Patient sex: M
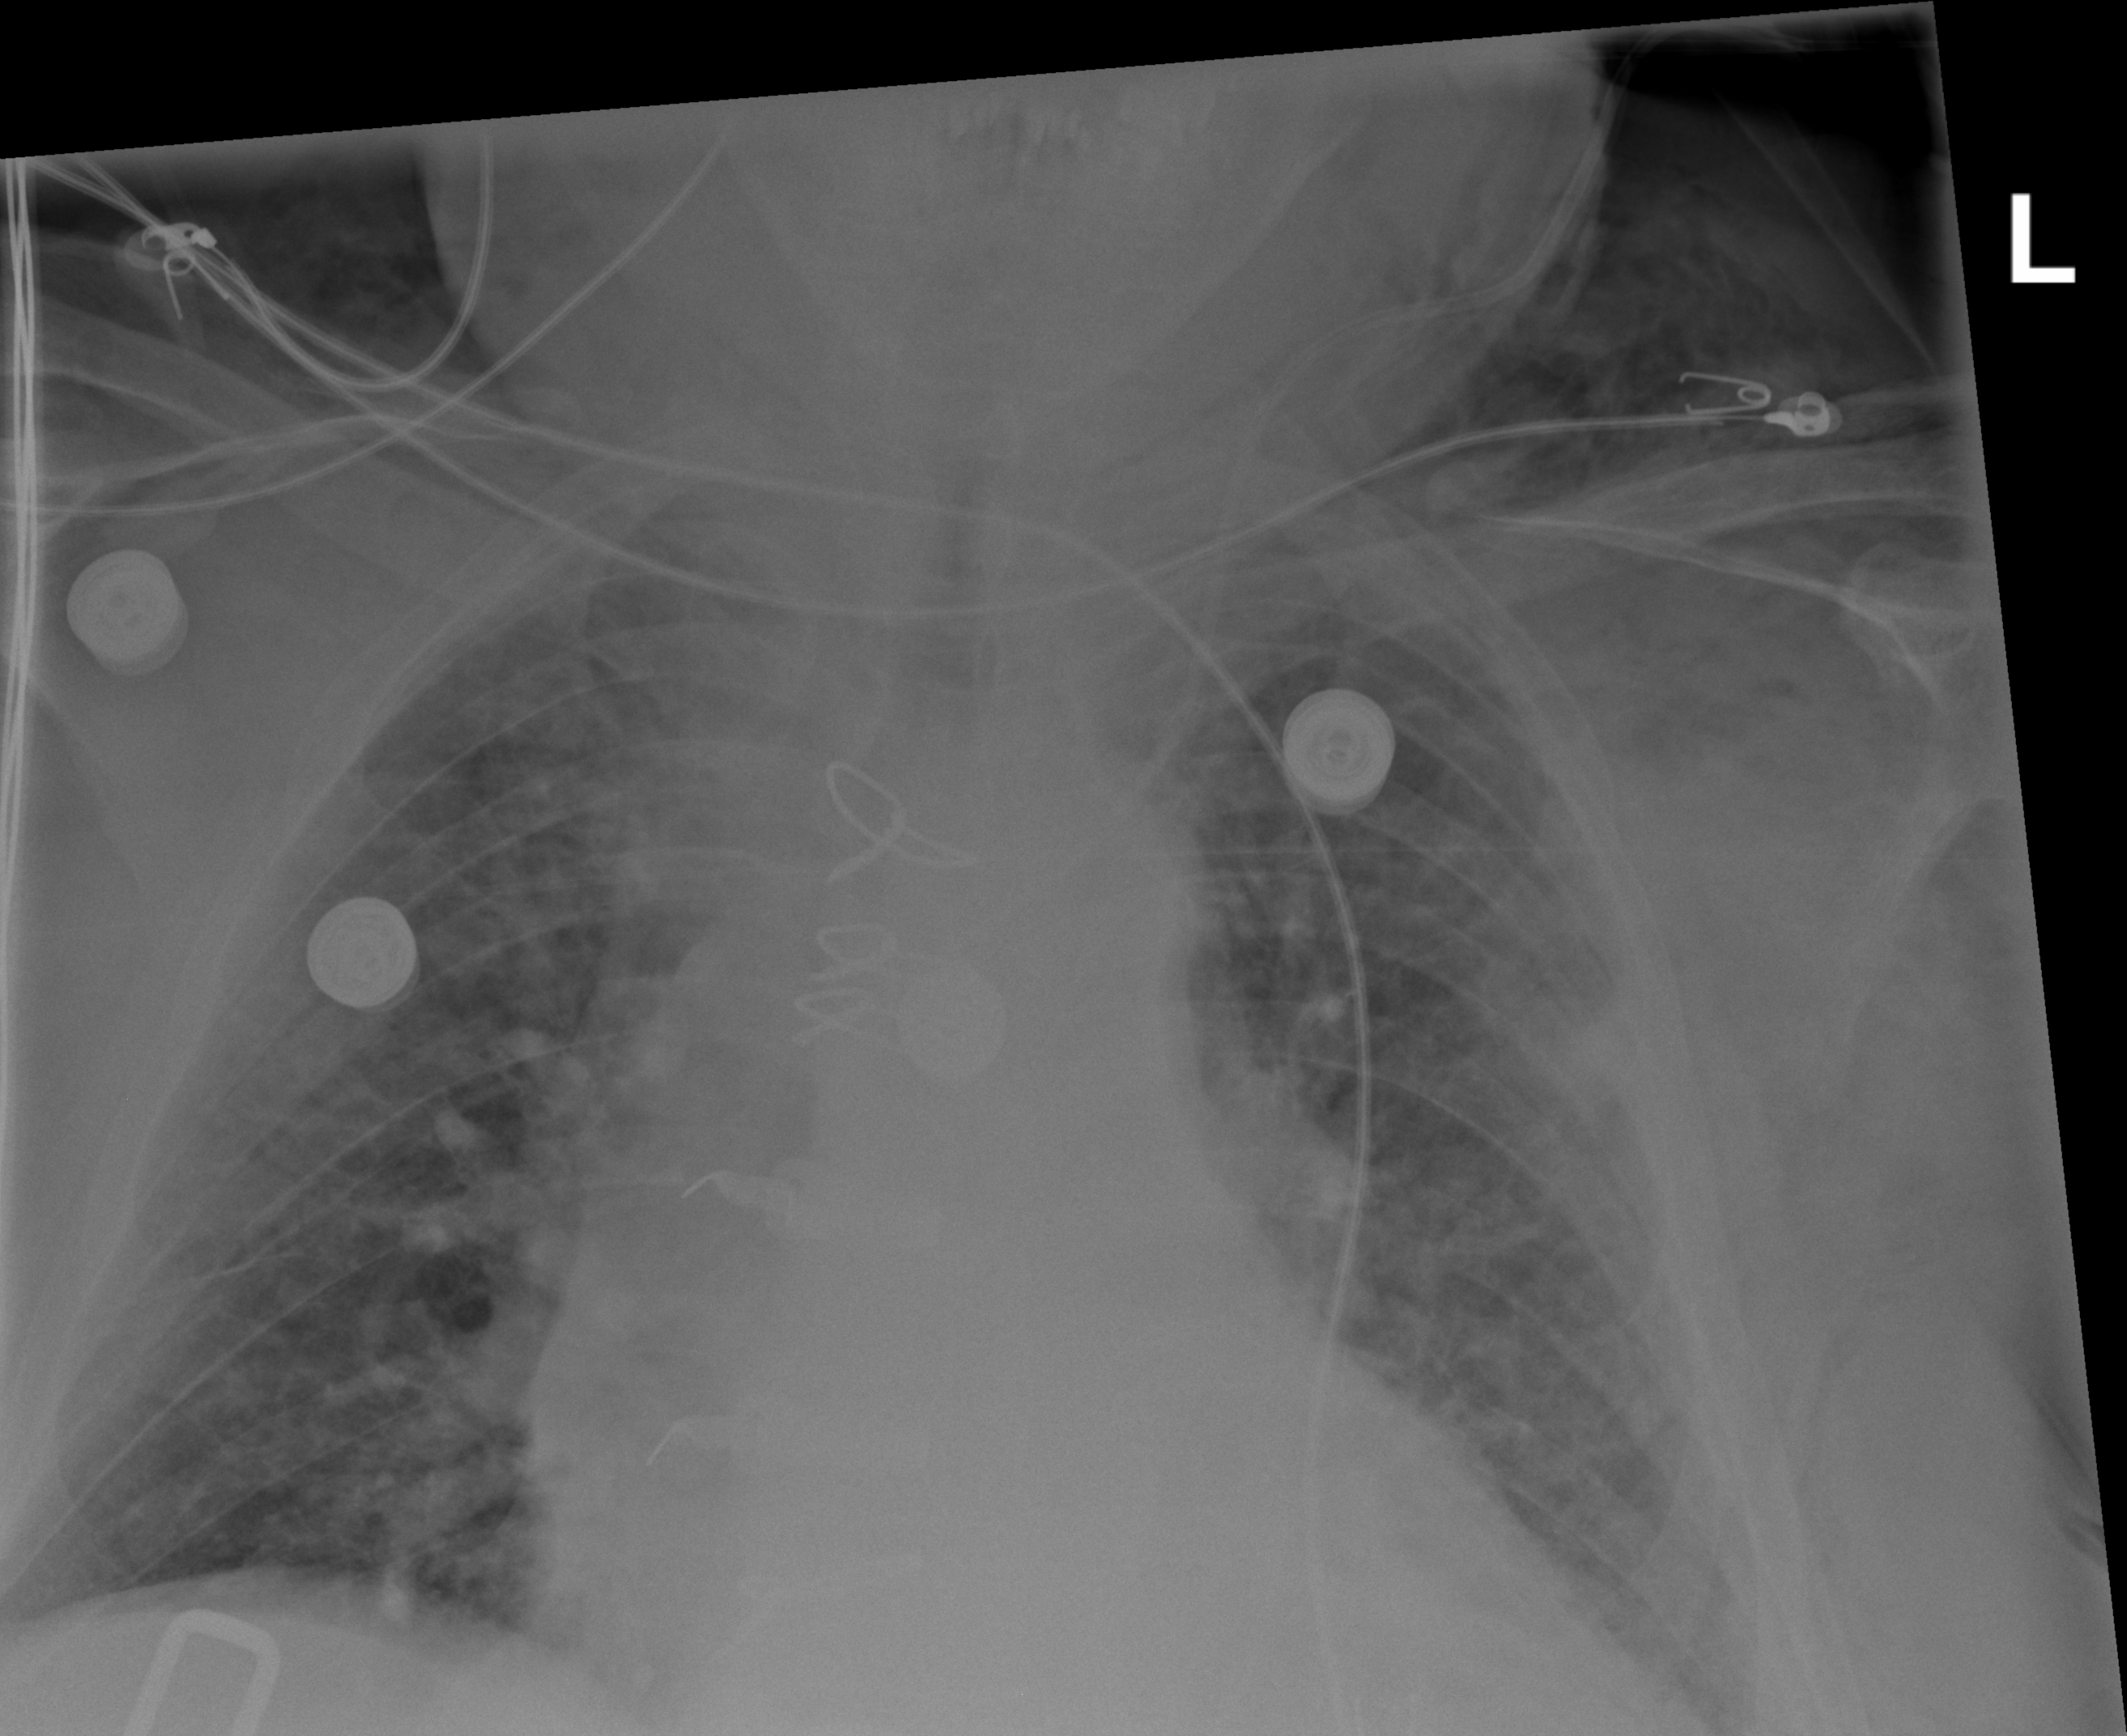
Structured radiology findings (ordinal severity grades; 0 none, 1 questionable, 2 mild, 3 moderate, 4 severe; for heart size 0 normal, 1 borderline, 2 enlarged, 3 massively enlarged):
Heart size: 2
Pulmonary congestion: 3
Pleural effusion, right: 0
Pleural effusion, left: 2
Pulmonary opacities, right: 2
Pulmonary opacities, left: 2
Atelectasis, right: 0
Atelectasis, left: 1